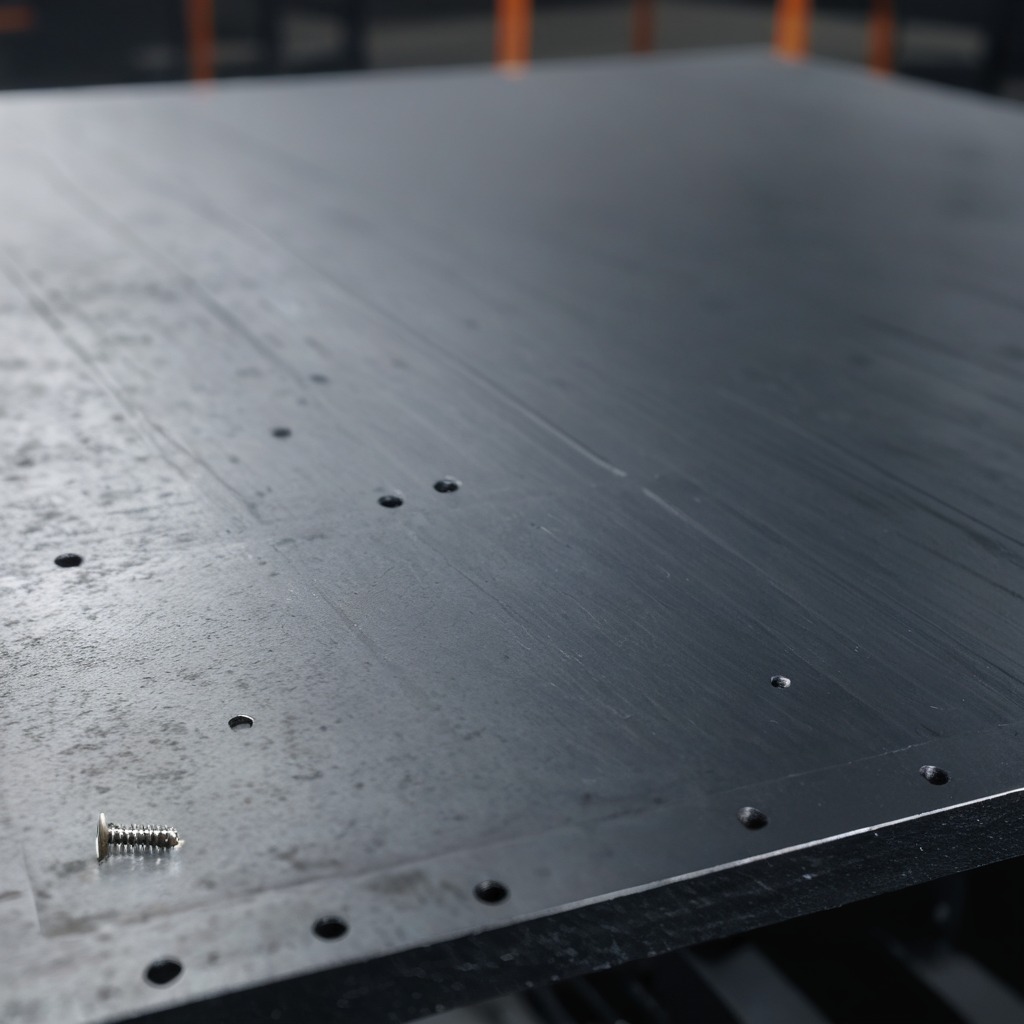
A metal screw is lying on the cold steel table in a mining workshop.